Question: '''
private Bitmap CropImage()
{
Bitmap pic = pictureBoxSnap.Image as Bitmap;
Bitmap cropped = new Bitmap(rect.Width, rect.Height);
using (Graphics g = Graphics.FromImage(cropped))
{
g.DrawImage(pic, new Rectangle(0, 0, rect.Width, rect.Height),
rect, GraphicsUnit.Pixel);
}
pic.Save(@"c: emp estingitimage.jpg");
cropped.Save(@"c: emp estingitimage1.bmp");
return cropped;
}
'''
I added this two lines of Save to test what i get. The first one pic i see the correct image that is in the pictureBox.
But the second one cropped is all white and empty.
And i call this method from the pictureBox paint event:
'''
private void pictureBoxSnap_Paint(object sender, PaintEventArgs e)
{
if (pictureBoxSnap.Image != null)
{
{
if (ClearGraphics == false)
{
if (cropRect == false)
{
if (rectangles[listBoxSnap.SelectedIndex] != Rectangle.Empty)
{
e.Graphics.DrawRectangle(Pens.Firebrick, rectangles[listBoxSnap.SelectedIndex]);
}
}
else
{
if (rect.Width > 10 && rect.Height > 10)
{
e.Graphics.DrawRectangle(Pens.Gray, rect);
pictureBoxSnap.Image = CropImage();
Image img = CropImage();
img.Save(@"c: emp estimageing.jpg");
}
}
}
}
}
}
'''
I used a breakpoint on the: e.Graphics.DrawRectangle(Pens.Gray, rect); and rect is not empty ( rect is Rectangle i draw on the pictureBox then when i click on a button it's making validate for the pictureBox).
I also did a save here too and testimageing i see it black on the hard disk but when i edit it with Paint i see it's white empty.
For exmaple when i draw a rectangle on the pictureBox then i use a breakpoint in the CropImage method i see that the variable rect is for example: X = 136 Y = 149 Width = 131 Height = 106
Also in the paint event this rect variable have the same values.
And the pictureBox size is: 640x480
And the pictureBox property SizeMode is set to: zoom
Wo why i get empty white image ? And not the cropped rectangle with the part of the image inside ?
EDIT:
This is the code im using now:
'''
using System;
using System.Collections.Generic;
using System.ComponentModel;
using System.Data;
using System.Drawing;
using System.Text;
using System.Windows.Forms;
using System.IO;
using DannyGeneral;
using System.Diagnostics;
namespace MinimizeCapture
{
public partial class Form1 : Form
{
Boolean bHaveMouse;
Point ptOriginal = new Point();
Point ptLast = new Point();
bool cropRect;
Bitmap cloneBitmap;
Rectangle recttest;
private Rectangle Rect;
private Rectangle[] rectangles;
private Rectangle RectClone;
private bool btn = false;
private Point RectStartPoint = Point.Empty;
private Point RectEndPoint = Point.Empty;
private Brush selectionBrush = new SolidBrush(Color.Red);
private Pen pen;
private string selectedIndex;
private List<string> drawnItems = new List<string>();
private bool ClearGraphics;
public Form1()
{
InitializeComponent();
cropRect = false;
var windows = OpenWindowGetter.FindWindowsWithText();
ClearGraphics = false;
this.DoubleBuffered = true;
btn = false;
pen = new Pen(selectionBrush);
buttonSnap.Enabled = false;
backgroundWorker1.RunWorkerAsync();
}
private void buttonSnap_Click(object sender, EventArgs e)
{
ClearGraphics = true;
this.listBoxSnap.Items.Clear();
this.pictureBoxSnap.Image = null;
backgroundWorker1.RunWorkerAsync();
}
private void listBoxSnap_SelectedIndexChanged(object sender, EventArgs e)
{
WindowSnap snap = this.listBoxSnap.SelectedItem as WindowSnap;
selectedIndex = this.listBoxSnap.SelectedIndex.ToString();
this.pictureBoxSnap.Image = snap.Image;
for (int i = 0; i < rectangles.Length; i++)
{
if (rectangles[i] != RectClone)
{
ClearGraphics = false;
}
else
{
ClearGraphics = true;
}
}
}
private void checkBoxForceMDI_CheckedChanged(object sender, EventArgs e)
{
WindowSnap.ForceMDICapturing = (sender as CheckBox).Checked;
}
private void backgroundWorker1_DoWork(object sender, DoWorkEventArgs e)
{
listBoxSnap.Invoke(new MethodInvoker(delegate { this.listBoxSnap.Items.Add("Minimized Windows"); }));
listBoxSnap.Invoke(new MethodInvoker(delegate { this.listBoxSnap.Items.AddRange(WindowSnap.GetAllWindows(true,true).ToArray()); }));
}
private void backgroundWorker1_ProgressChanged(object sender, ProgressChangedEventArgs e)
{
}
private void backgroundWorker1_RunWorkerCompleted(object sender, RunWorkerCompletedEventArgs e)
{
rectangles = new Rectangle[listBoxSnap.Items.Count];
buttonSnap.Enabled = true;
}
private void pictureBoxSnap_Paint(object sender, PaintEventArgs e)
{
if (pictureBoxSnap.Image != null)
{
{
if (ClearGraphics == false)
{
if (rectangles[listBoxSnap.SelectedIndex] != Rectangle.Empty)
{
e.Graphics.DrawRectangle(Pens.Firebrick, rectangles[listBoxSnap.SelectedIndex]);
}
}
if (cropRect == true)
{
if (recttest.Width > 10 && recttest.Height > 10)
{
//e.Graphics.DrawRectangle(Pens.Gray, recttest);
e.Graphics.Clear(Color.White);
/*pictureBoxSnap.Image = CropImage();
Image img = CropImage();
img.Save(@"c: emp estimageing.jpg");*/
}
}
}
}
}
private void pictureBoxSnap_MouseMove(object sender, MouseEventArgs e)
{
if (btn == true)
{
ClearGraphics = false;
RectEndPoint = e.Location;
int currentindex = listBoxSnap.SelectedIndex;
rectangles[currentindex] = RectClone;
Rect = getRect(RectStartPoint, RectEndPoint);
RectClone = Rect;
pictureBoxSnap.Invalidate();
}
Point ptCurrent = new Point(e.X, e.Y);
// If we "have the mouse", then we draw our lines.
if (bHaveMouse)
{
// If we have drawn previously, draw again in
// that spot to remove the lines.
if (ptLast.X != -1)
{
MyDrawReversibleRectangle(ptOriginal, ptLast);
}
// Update last point.
ptLast = ptCurrent;
// Draw new lines.
MyDrawReversibleRectangle(ptOriginal, ptCurrent);
}
}
private void pictureBoxSnap_MouseDown(object sender, MouseEventArgs e)
{
RectStartPoint = e.Location;
btn = true;
Rect = Rectangle.Empty;
RectClone = Rectangle.Empty;
bHaveMouse = true;
// Store the "starting point" for this rubber-band rectangle.
ptOriginal.X = e.X;
ptOriginal.Y = e.Y;
// Special value lets us know that no previous
// rectangle needs to be erased.
ptLast.X = -1;
ptLast.Y = -1;
}
private void pictureBoxSnap_MouseUp(object sender, MouseEventArgs e)
{
recttest = rectangles[listBoxSnap.SelectedIndex];
ClearGraphics = false;
btn = false;
RectEndPoint = e.Location;
pictureBoxSnap.Invalidate();
int currentindex = listBoxSnap.SelectedIndex;
rectangles[currentindex] = RectClone;
// Set internal flag to know we no longer "have the mouse".
bHaveMouse = false;
// If we have drawn previously, draw again in that spot
// to remove the lines.
if (ptLast.X != -1)
{
Point ptCurrent = new Point(e.X, e.Y);
MyDrawReversibleRectangle(ptOriginal, ptLast);
}
// Set flags to know that there is no "previous" line to reverse.
ptLast.X = -1;
ptLast.Y = -1;
ptOriginal.X = -1;
ptOriginal.Y = -1;
pictureBoxSnap.Invalidate();
}
Rectangle getRect(Point p1, Point p2)
{
Point p = new Point(Math.Min(p1.X, p2.X), Math.Min(p1.Y, p2.Y));
Size s = new Size(Math.Abs(p1.X - p2.X), Math.Abs(p1.Y - p2.Y));
return new Rectangle(p, s);
}
private void ConfirmRectangle_Click(object sender, EventArgs e)
{
ConfirmRectangle.ForeColor = Color.Red;
ConfirmRectangle.Enabled = false;
StreamWriter w = new StreamWriter(@"c: emp\Settings.txt", true);
w.WriteLine("Rectangle Location: " + RectClone.Location + " Rectangle Size: " + RectClone.Size + " Selected Index: " + selectedIndex);
textBoxIndex.Text = selectedIndex.ToString();
w.Close();
cropRect = false;
//pictureBoxSnap.Invalidate();
Image img = CropImage();
img.Save(@"c: emp estimageing.jpg");
pictureBoxSnap.Image = img;
}
// Convert and normalize the points and draw the reversible frame.
private void MyDrawReversibleRectangle(Point p1, Point p2)
{
Rectangle rc = new Rectangle();
// Convert the points to screen coordinates.
p1 = pictureBoxSnap.PointToScreen(p1);
p2 = pictureBoxSnap.PointToScreen(p2);
// Normalize the rectangle.
if (p1.X < p2.X)
{
rc.X = p1.X;
rc.Width = p2.X - p1.X;
}
else
{
rc.X = p2.X;
rc.Width = p1.X - p2.X;
}
if (p1.Y < p2.Y)
{
rc.Y = p1.Y;
rc.Height = p2.Y - p1.Y;
}
else
{
rc.Y = p2.Y;
rc.Height = p1.Y - p2.Y;
}
// Draw the reversible frame.
rect = new Rectangle(pictureBoxSnap.PointToClient(rc.Location), rc.Size);
ControlPaint.DrawReversibleFrame(rc, Color.Gray, FrameStyle.Dashed);
}
Rectangle rect = Rectangle.Empty;
private Bitmap CropImage()
{
//rect = recttest;
Bitmap pic = pictureBoxSnap.Image as Bitmap;
Bitmap cropped = new Bitmap(rect.Width, rect.Height);
using (Graphics g = Graphics.FromImage(cropped))
{
g.DrawImage(pic, new Rectangle(0, 0, rect.Width, rect.Height),
rect, GraphicsUnit.Pixel);
}
pic.Save(@"c: emp estingitimage.jpg");
cropped.Save(@"c: emp estingitimage1.bmp");
return cropped;
}
}
}
'''
Moved the CropImage call method from the paint and added it to the button click here:
'''
private void ConfirmRectangle_Click(object sender, EventArgs e)
{
ConfirmRectangle.ForeColor = Color.Red;
ConfirmRectangle.Enabled = false;
StreamWriter w = new StreamWriter(@"c: emp\Settings.txt", true);
w.WriteLine("Rectangle Location: " + RectClone.Location + " Rectangle Size: " + RectClone.Size + " Selected Index: " + selectedIndex);
textBoxIndex.Text = selectedIndex.ToString();
w.Close();
cropRect = false;
//pictureBoxSnap.Invalidate();
Image img = CropImage();
img.Save(@"c: emp estimageing.jpg");
pictureBoxSnap.Image = img;
}
'''
This lines:
'''
Image img = CropImage();
img.Save(@"c: emp estimageing.jpg");
pictureBoxSnap.Image = img;
'''
But what i get in the pictureBox is this:

Not sure why. The rectangle is in the position i drawed it's ok but instead showing the part of the original image cut in the rectangle it's doing like zoom in.
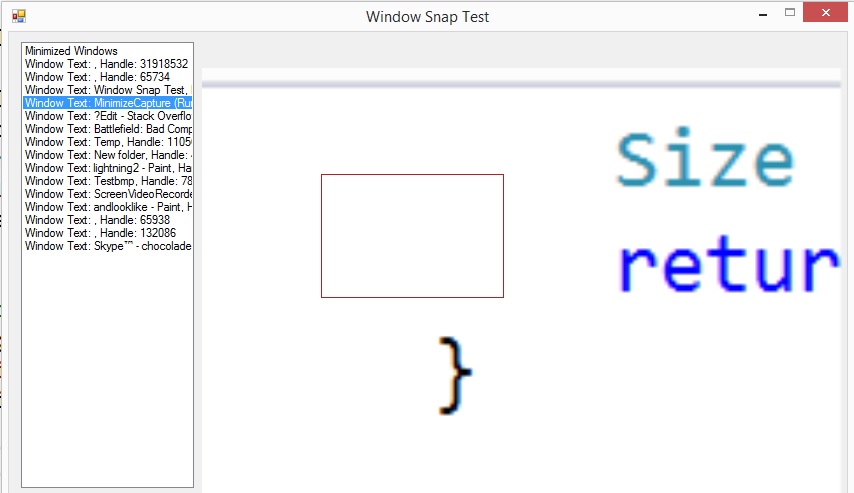
Answer: '''
private Bitmap CropImage(){
Bitmap pic = pictureBoxSnap.Image as Bitmap;
Bitmap cropped = new Bitmap(rect.Width, rect.Height);
using (Graphics g = Graphics.FromImage(cropped)){
g.DrawImage(pic, new Rectangle(0, 0, rect.Width, rect.Height),
rect, GraphicsUnit.Pixel);
}
using (Graphics g = Graphics.FromImage(pic)){
g.DrawImage(cropped , 136, 149, rect.Width, rect.Height);
//Draw the rectangle
}
//pic.Save(@"c: emp estingitimage.jpg");
//cropped.Save(@"c: emp estingitimage1.bmp");
return pic;
}
'''
valter